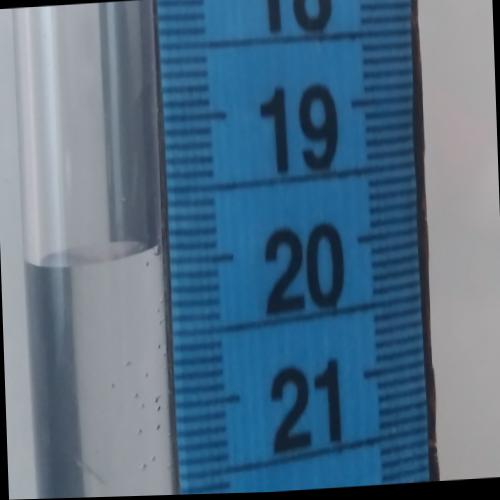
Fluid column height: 19.9 cm